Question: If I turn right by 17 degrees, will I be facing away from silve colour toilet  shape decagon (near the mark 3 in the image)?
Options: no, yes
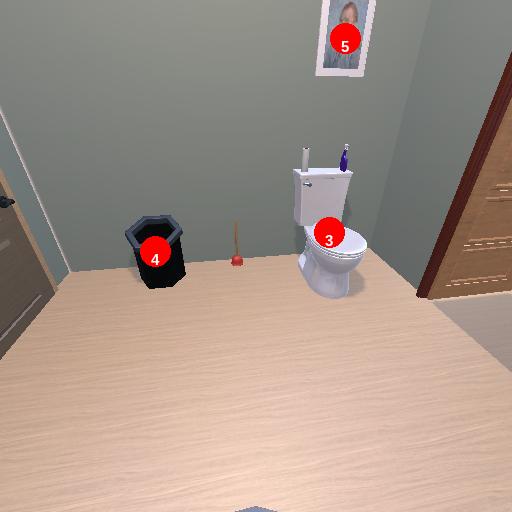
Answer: no